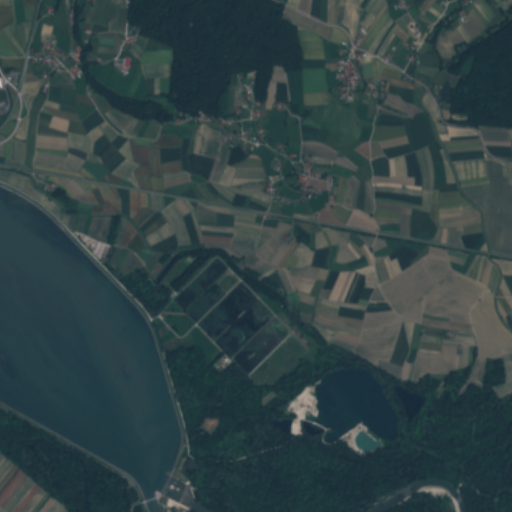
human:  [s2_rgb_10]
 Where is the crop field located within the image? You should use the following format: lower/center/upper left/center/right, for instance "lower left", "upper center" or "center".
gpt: The crop field is located in the lower right of the image.
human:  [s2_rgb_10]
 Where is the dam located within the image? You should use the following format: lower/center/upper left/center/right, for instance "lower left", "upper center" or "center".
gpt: The dam is located in the lower left of the image.
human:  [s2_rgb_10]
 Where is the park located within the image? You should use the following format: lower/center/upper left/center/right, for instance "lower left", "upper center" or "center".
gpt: The park is located in the upper left of the image.
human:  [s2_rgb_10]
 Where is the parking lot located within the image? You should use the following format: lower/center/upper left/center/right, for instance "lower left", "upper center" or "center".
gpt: The parking lot is located in the upper left of the image.
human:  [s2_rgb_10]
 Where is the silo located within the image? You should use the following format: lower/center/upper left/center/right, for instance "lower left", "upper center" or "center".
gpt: The silo is located in the upper right of the image.
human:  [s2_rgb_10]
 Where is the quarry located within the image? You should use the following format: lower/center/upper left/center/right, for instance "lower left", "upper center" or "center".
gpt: There is no quarry in the image.